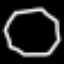
Label: octagon